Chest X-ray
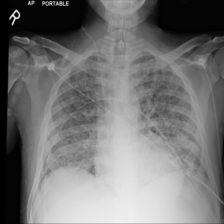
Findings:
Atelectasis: negative
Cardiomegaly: negative
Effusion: negative
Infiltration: negative
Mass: negative
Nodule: negative
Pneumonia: negative
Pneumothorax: negative
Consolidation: negative
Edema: positive
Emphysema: negative
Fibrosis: negative
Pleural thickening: negative
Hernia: negative